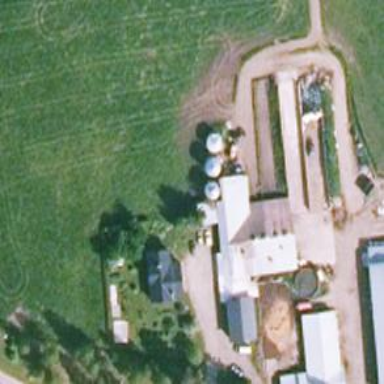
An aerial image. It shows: Silo.